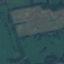
Land use / land cover: AnnualCrop